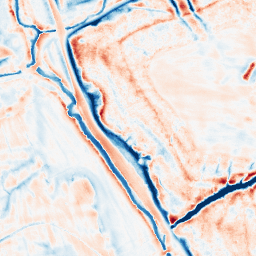
Category: edge_preserving
Decomposition family: bilateral
Decomposition parameters: d: 21
sigma_color: 75
sigma_space: 25
Upsampling method: regularized
Upsampling parameters: scale: 4
lambda_reg: 0.01
Upsampling scale: 4